Question: does anyone know of a simple script to have a list of items and show/hide one '<li>' at a time without engaging ALL of them in the list? Just seeing if anyone had something clever.

I want to find the parent of each link in a list so it only slideToggle's the appropriate '<li>' as you go down. I'm trying to list classes for a school and you can open them and see more as you go along, but not open ALL of them at once, and without writing 200 click statements ;)
'''
$('.link').click(function() {
$('.li').slideToggle();
});
$(this).parent().parent().next('.toggle').toggle('slow')
or
$(this).closest('tr').next('.toggle').toggle('slow');
'''
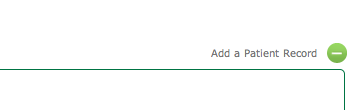
Answer: Why not using this:
'''
$('.link').click(function(){
$(this).parents('.li').slideToggle();
});
'''
---
To explain, in an event handler you have access to the element that triggered the event via 'this'.
From there, all you need to do is place that element via 'this' in a jQuery object '$(this)', and use <URL> to locate the element you're targeting.
Also, please note that ''.li'' will look for an element that has the named 'li' applied to it.
If you were actually targeting the '<li>' elements irrespective of their class, then you'd want to remove the '.'.